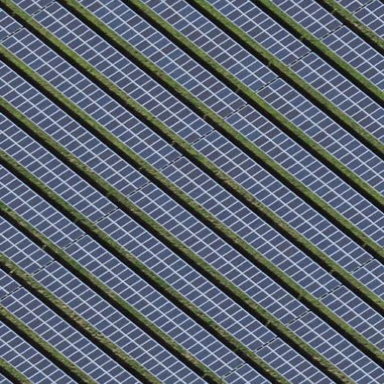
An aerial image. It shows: Solar power generator with photovoltaic panels.